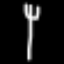
Label: fork